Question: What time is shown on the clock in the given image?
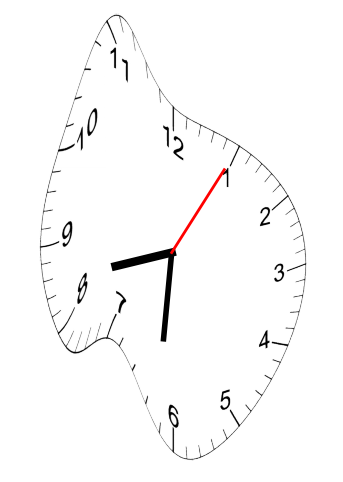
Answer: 08:31:05